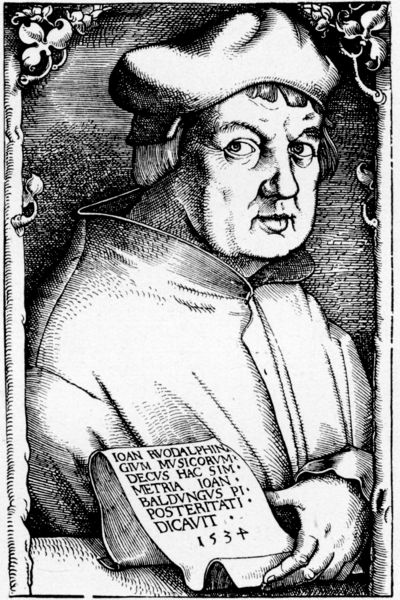
Titel: Bildnis des Johannes Rudalphinger
Künstler: Hans Baldung Grien
Institution: (Seriendruck)
Schlagwörter: baum, blätter, hand, kopf, mann, schatten, umhang, weiß, bäume, äste, fenster, haar, hintergrund, hut, licht, mund, nase, profil, schwarz, stirn, zeichnung, blick, haube, ornament, jacke, kappe, mütze, arm, augen, bibel, falten, gesicht, kleidung, kragen, mensch, rahmen, bild, bildnis, hals, hände, portrait, porträt, ast, baumstamm, stamm, kirche, sträucher, auge, gewand, haare, mantel, blatt, musiker, pflanze, pflanzen, augenbrauen, kinn, lippen, renaissance, ranken, kopfbedeckung, holzschnitt, schrift, papier, man, datierung, grafik, graphik, linien, weis, rand, tafel, wein, ernst, inschrift, datum, ornamente, verzierung, jahreszahl, ring, buch, links, druck, schraffur, schwarz weiß, radierung, schrafur, stich, text, pupille, barett, halbprofil, knospe, knospen, priester, luther, blumenranke, blumenranken, schriftstück, kupferstich, sakral, weinranke, latein, lateinisch, reformation, eichel, reformator, müte, rudolph, blattt, jahreszah, wangwn, 1543, 1534, unsiker, zeichnung druch, mantel hand buch